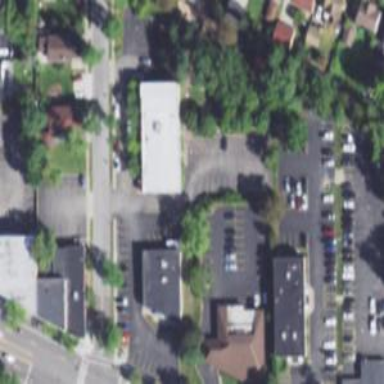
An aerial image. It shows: Parking space.